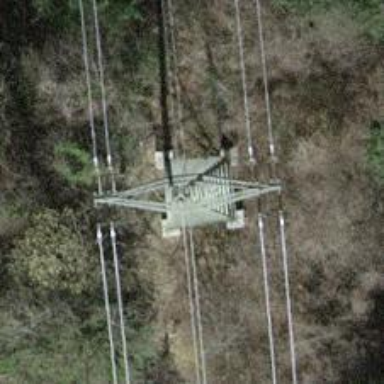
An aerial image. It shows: Lattice structure tower used for power transmission.